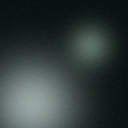
Screen state: off